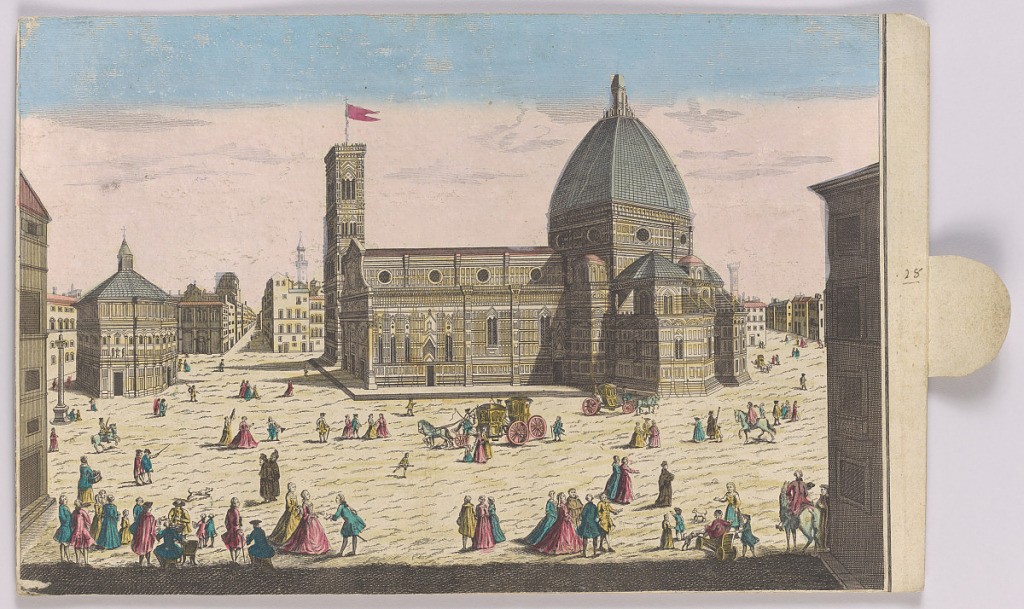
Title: Peep-Show Print
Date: mid-18th century
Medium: Engraving and brush and wash on paper
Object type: Print
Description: Peep-show print